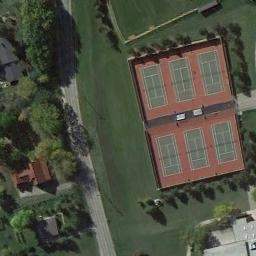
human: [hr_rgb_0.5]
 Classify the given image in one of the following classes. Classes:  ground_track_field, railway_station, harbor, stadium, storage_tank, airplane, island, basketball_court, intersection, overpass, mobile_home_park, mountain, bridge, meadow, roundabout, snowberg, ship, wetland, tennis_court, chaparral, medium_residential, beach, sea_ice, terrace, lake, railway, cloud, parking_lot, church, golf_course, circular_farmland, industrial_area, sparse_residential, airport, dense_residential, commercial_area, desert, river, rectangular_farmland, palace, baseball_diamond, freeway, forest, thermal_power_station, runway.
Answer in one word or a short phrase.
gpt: tennis_court